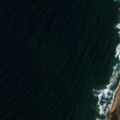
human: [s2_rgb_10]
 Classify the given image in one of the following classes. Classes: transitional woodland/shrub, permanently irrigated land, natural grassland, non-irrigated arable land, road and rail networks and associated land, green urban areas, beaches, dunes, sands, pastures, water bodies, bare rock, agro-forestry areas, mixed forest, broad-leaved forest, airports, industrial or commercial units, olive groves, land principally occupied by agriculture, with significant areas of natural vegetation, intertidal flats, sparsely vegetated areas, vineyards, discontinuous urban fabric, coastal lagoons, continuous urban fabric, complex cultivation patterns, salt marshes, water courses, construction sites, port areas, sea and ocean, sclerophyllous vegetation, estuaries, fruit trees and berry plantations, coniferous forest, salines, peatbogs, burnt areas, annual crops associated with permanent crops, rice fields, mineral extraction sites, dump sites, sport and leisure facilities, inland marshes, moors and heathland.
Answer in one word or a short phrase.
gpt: beaches, dunes, sands, sea and ocean